An envelope spectrum derived from a bearing vibration measurement is shown; the reference markers locate BPFO, BPFI, BSF and FTF for this bearing geometry and shaft speed. What is the most likely bearing condition (normal, inner_race, outer_race, ball)?
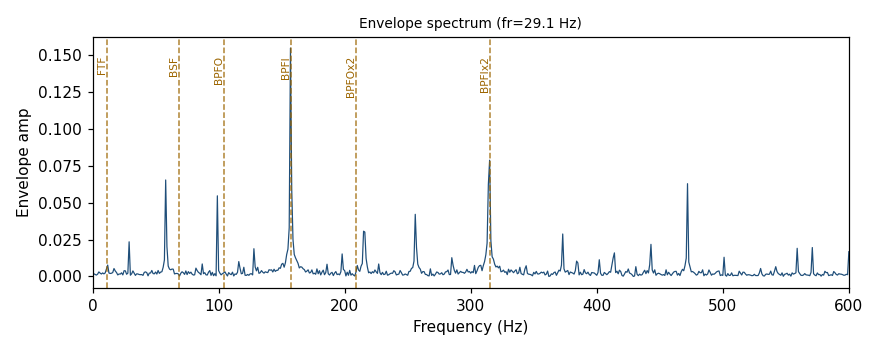
Answer: inner_race